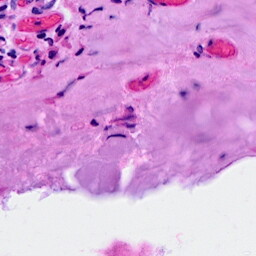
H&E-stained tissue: Breast